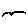
Label: bird